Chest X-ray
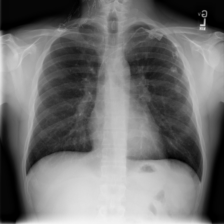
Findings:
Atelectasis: negative
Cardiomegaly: negative
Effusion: negative
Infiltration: positive
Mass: negative
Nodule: negative
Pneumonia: negative
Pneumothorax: negative
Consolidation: negative
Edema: negative
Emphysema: negative
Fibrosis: negative
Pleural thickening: negative
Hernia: negative